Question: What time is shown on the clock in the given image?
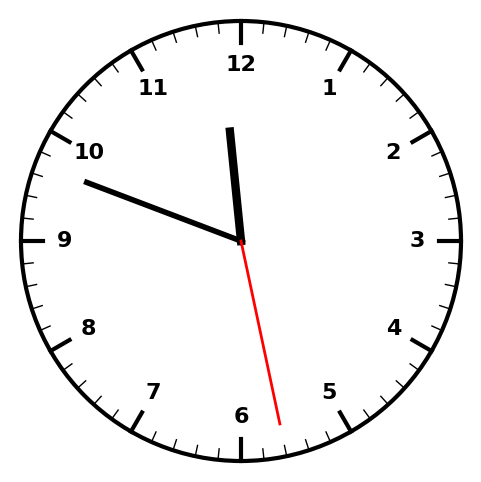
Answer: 11:48:28